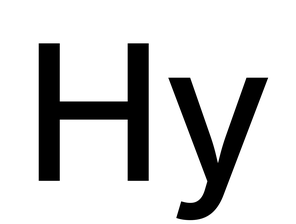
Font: Inter_Medium